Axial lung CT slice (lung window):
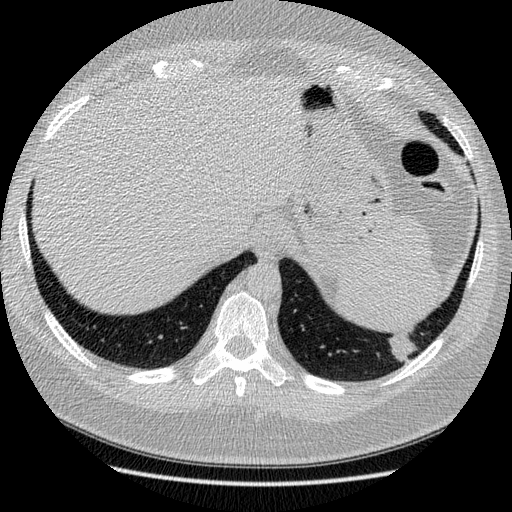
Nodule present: yes
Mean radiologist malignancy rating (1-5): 3.25